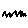
Label: zigzag